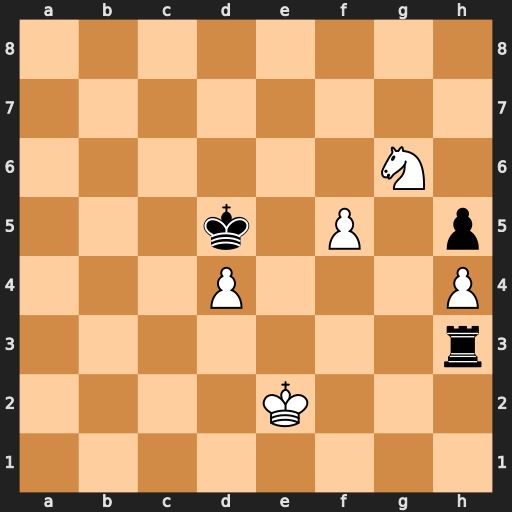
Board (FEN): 8/8/6N1/3k1P1p/3P3P/7r/4K3/8
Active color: w
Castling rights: -
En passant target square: -
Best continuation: Nf4+ Kxd4 Nxh3